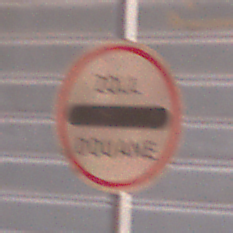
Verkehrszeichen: Zollstelle
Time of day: MorningAfternoon
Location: Outdoor (Urban)
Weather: Clear
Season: NotSpecified
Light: Natural